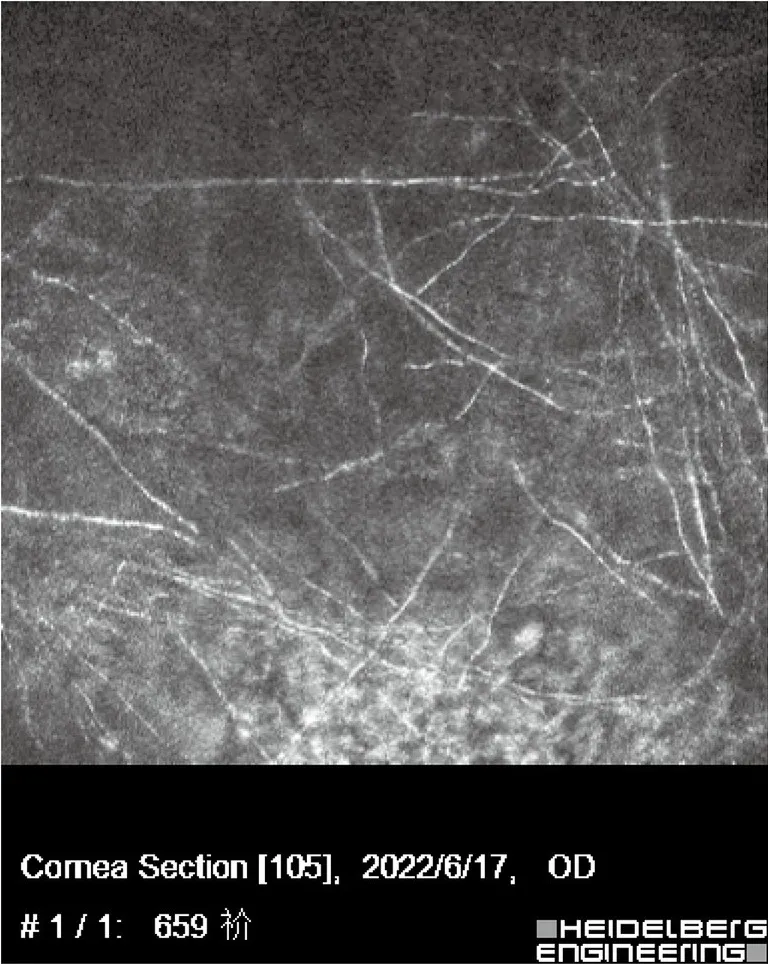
IVCM showed massive hyperlinear structures in the deep stromal layer which implies fungal infection.
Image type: radiology (ultrasound)